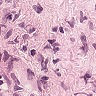
Metastatic tissue present: no